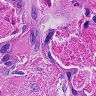
Metastatic tissue present: yes